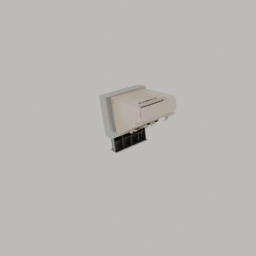
Label: appliances